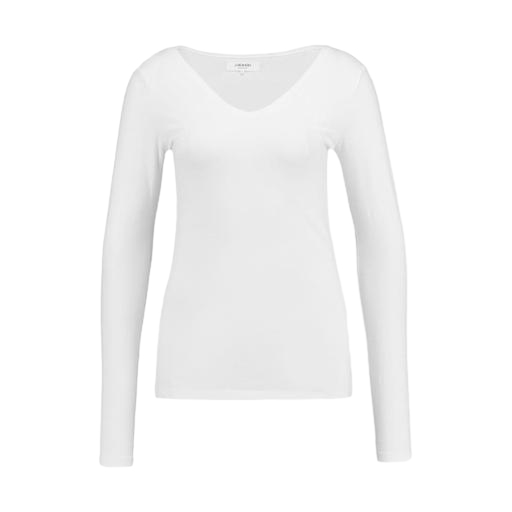
white v-neck long-sleeve top, white long-sleeve v-neck tee, white women's long-sleeve top, white background